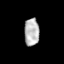
Tissue: skin
Cell type: Others
Senescence score: 0.6755
Nuclear area (px): 406
Mean DAPI intensity: 181.86